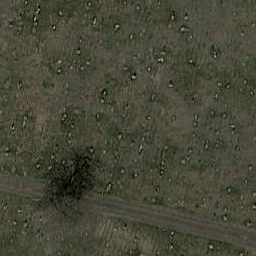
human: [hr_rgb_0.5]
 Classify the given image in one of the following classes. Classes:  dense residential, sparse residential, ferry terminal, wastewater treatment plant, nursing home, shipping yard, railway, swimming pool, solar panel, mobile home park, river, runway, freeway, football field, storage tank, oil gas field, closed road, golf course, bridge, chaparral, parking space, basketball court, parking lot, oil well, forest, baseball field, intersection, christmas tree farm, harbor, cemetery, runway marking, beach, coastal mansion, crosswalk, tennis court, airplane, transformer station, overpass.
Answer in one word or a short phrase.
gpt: cemetery